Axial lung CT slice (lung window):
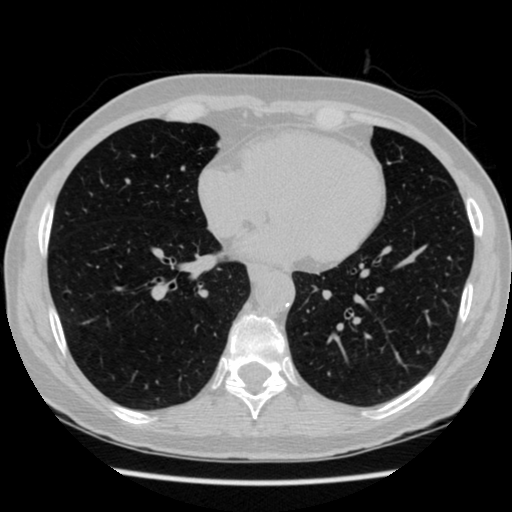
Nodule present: no